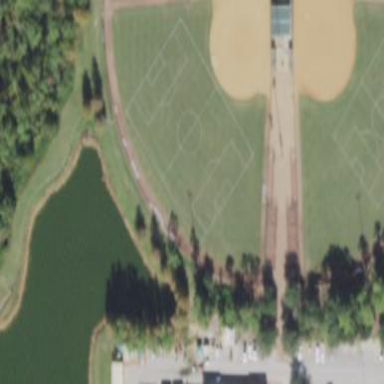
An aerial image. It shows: Baseball pitch for leisure and sports activities.